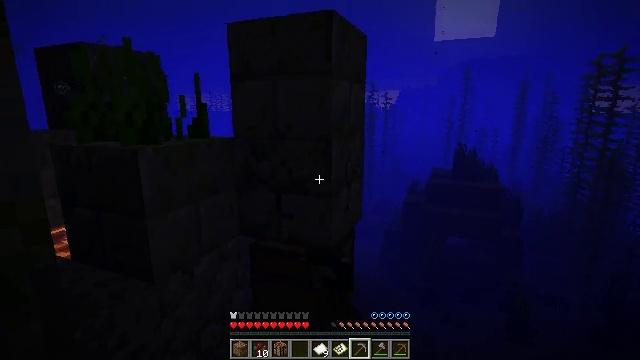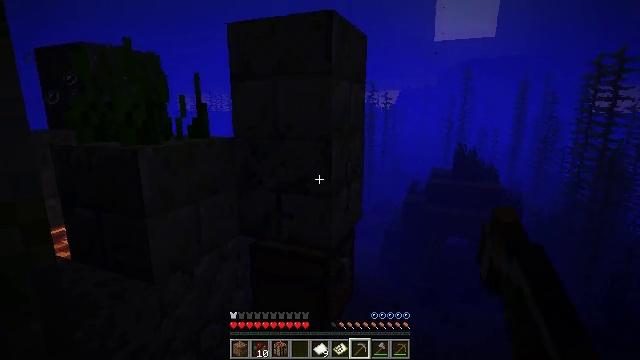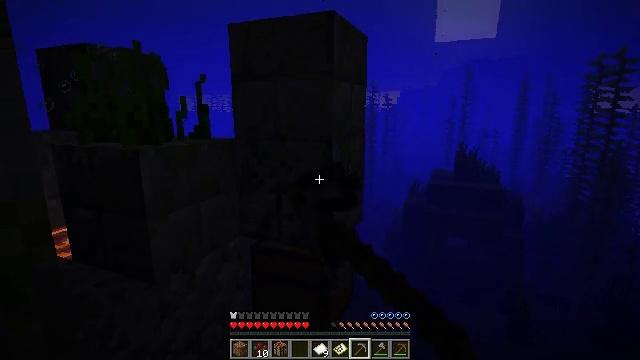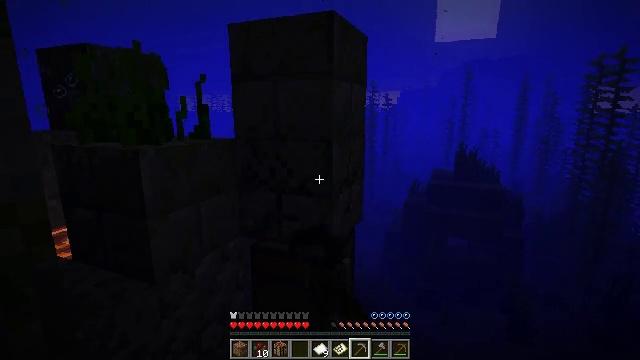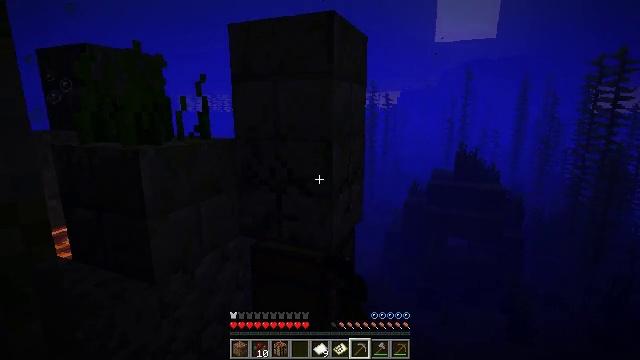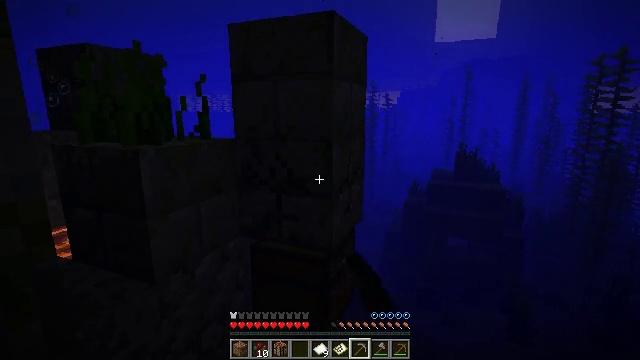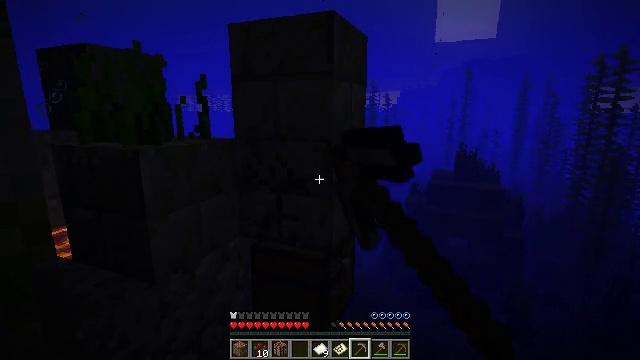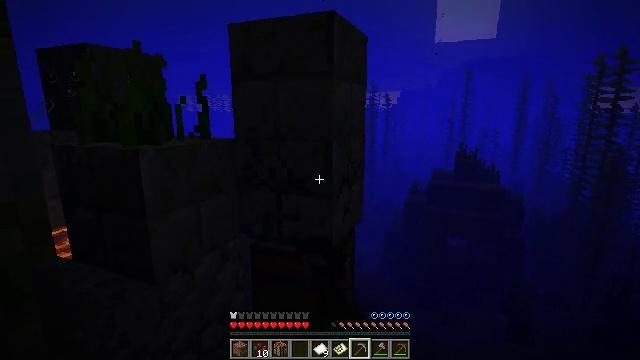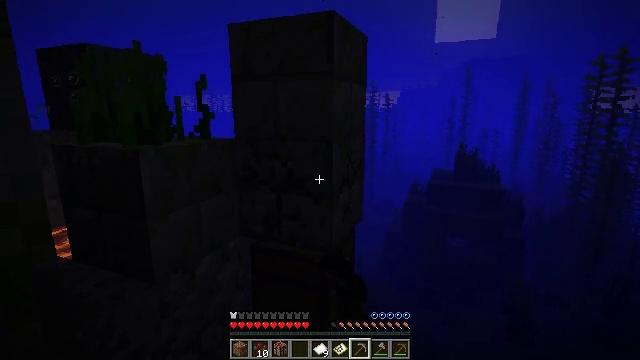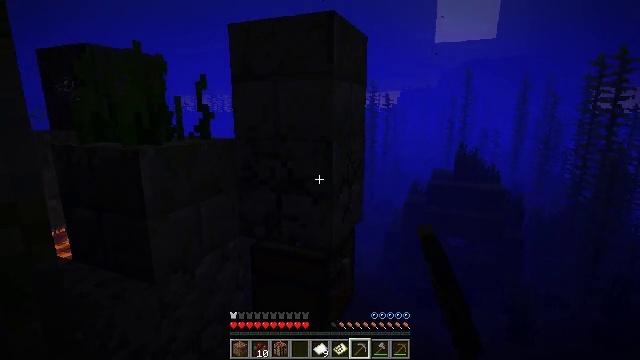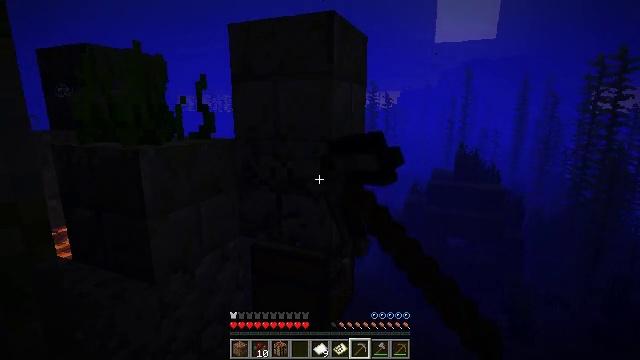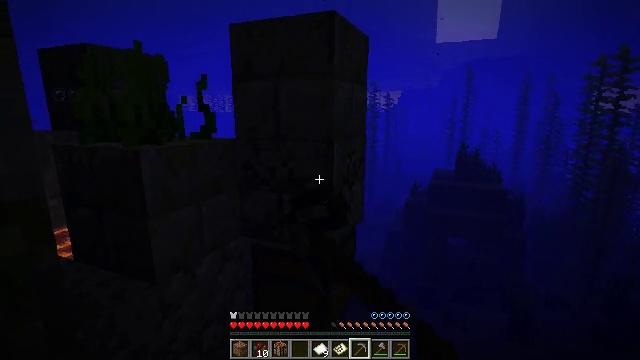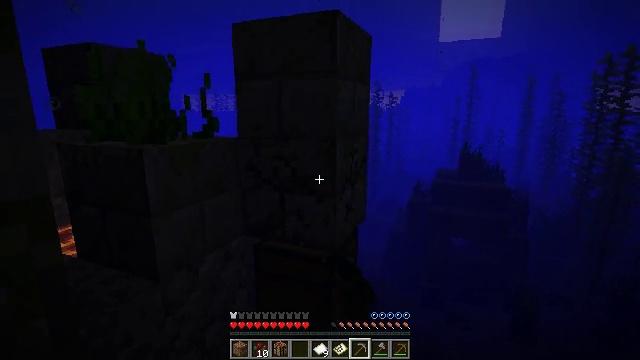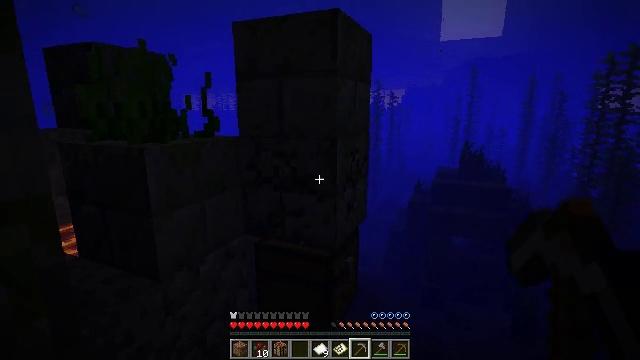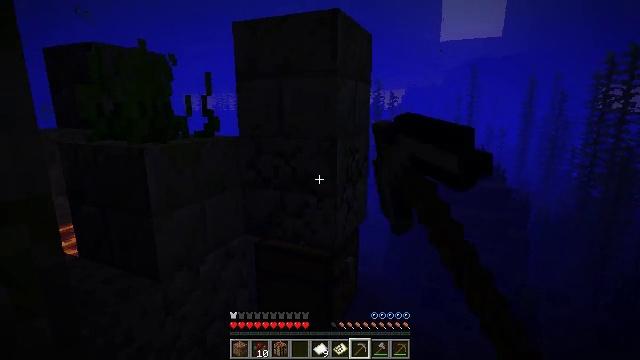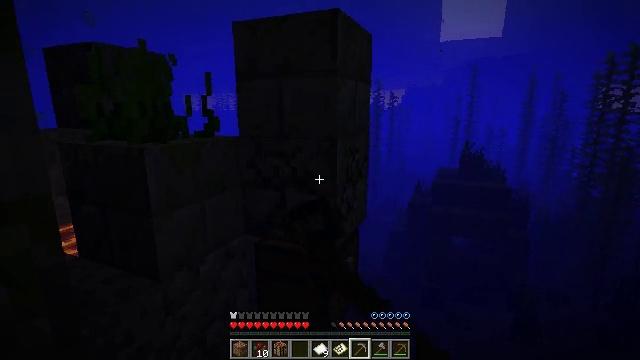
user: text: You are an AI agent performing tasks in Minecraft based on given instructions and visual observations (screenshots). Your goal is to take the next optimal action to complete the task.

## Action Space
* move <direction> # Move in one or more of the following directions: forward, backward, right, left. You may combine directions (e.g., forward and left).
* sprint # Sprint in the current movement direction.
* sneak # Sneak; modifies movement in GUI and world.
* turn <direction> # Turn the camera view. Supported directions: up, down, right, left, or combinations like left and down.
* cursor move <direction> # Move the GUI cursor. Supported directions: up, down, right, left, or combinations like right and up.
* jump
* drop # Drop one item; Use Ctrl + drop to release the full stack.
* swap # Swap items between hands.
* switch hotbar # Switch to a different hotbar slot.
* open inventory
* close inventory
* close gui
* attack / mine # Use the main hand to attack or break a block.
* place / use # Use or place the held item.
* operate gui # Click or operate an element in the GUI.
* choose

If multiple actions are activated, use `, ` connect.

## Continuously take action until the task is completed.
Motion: motion action
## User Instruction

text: Gather seagrass near the seafloor.
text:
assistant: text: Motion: sneak, attack / mine
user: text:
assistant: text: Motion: sneak, attack / mine
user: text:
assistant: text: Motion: sneak, attack / mine
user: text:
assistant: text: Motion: sneak, attack / mine
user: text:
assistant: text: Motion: sneak, attack / mine
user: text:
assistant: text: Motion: sneak, attack / mine
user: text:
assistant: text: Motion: sneak, attack / mine
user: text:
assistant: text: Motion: sneak, attack / mine
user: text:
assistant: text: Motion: sneak, attack / mine
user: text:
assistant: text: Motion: sneak, attack / mine
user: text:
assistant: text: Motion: sneak, attack / mine
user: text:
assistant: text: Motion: sneak, attack / mine
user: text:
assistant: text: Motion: sneak, attack / mine
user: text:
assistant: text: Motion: sneak, attack / mine
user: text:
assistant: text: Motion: sneak, attack / mine
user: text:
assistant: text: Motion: sneak, attack / mine
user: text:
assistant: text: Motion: sneak, attack / mine
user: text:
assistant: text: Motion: sneak, attack / mine
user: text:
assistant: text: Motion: sneak, attack / mine
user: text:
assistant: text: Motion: sneak, attack / mine
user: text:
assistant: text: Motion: sneak, attack / mine
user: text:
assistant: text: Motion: sneak, attack / mine
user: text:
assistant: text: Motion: sneak, attack / mine
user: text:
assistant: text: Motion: sneak, turn down, attack / mine
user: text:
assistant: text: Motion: sneak, turn down, attack / mine
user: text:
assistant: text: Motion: sneak, attack / mine
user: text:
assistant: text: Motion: sneak, attack / mine
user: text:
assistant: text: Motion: sneak, attack / mine
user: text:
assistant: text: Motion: sneak, attack / mine
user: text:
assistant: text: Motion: sneak, attack / mine